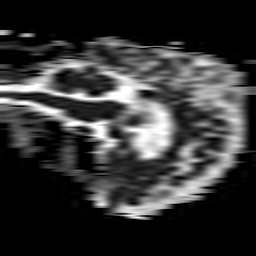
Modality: ADC
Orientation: sagittal
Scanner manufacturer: philips
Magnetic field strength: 3 T
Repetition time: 3.082 s
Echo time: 0.076 s